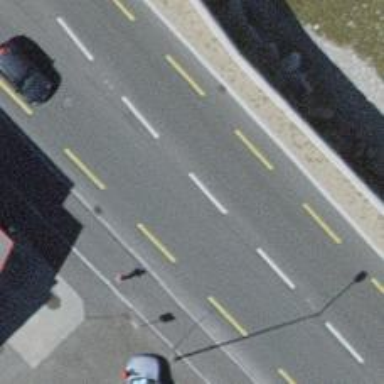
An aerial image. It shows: Primary highway with asphalt surface. There is soft lane for cycling on the left side.